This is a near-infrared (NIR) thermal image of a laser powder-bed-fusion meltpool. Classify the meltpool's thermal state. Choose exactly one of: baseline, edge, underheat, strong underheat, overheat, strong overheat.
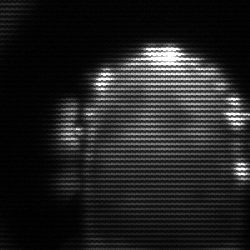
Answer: baseline